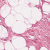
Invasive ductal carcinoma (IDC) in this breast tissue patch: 0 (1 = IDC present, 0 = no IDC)